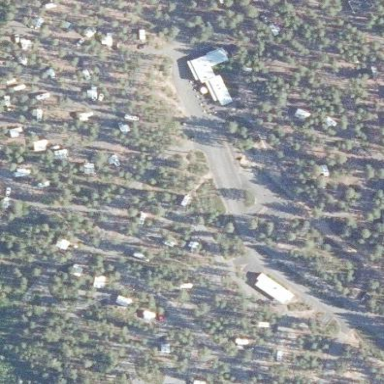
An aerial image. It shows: Caravan site with tents and caravans available for camping. The site includes amenities such as sanitary dump station and picnic tables. Permanent camping is also offered at this location.